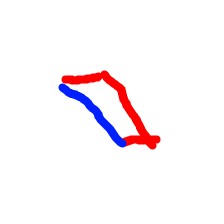
Shape: parallelogram